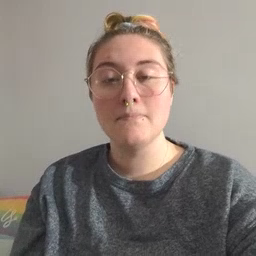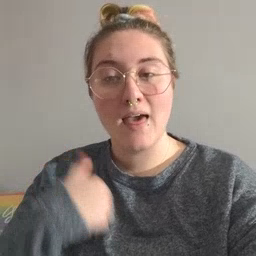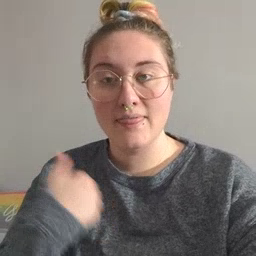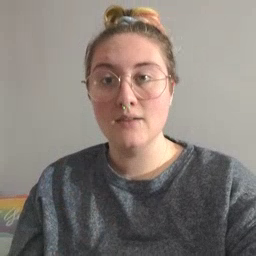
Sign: bath